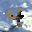
Label: 4